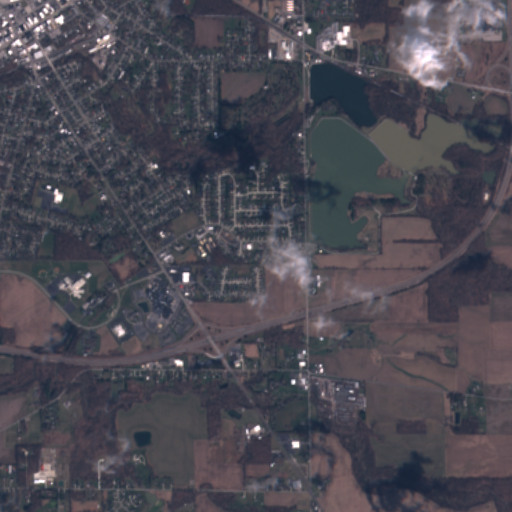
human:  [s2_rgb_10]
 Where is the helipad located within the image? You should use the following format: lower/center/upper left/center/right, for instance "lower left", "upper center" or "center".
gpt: The helipad is located in the center left of the image.
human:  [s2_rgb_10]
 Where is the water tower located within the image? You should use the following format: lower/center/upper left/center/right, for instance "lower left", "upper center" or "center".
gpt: The water tower is located in the upper center of the image.
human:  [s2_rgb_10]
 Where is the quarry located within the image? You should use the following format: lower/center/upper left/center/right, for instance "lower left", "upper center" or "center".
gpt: There is no quarry in the image.